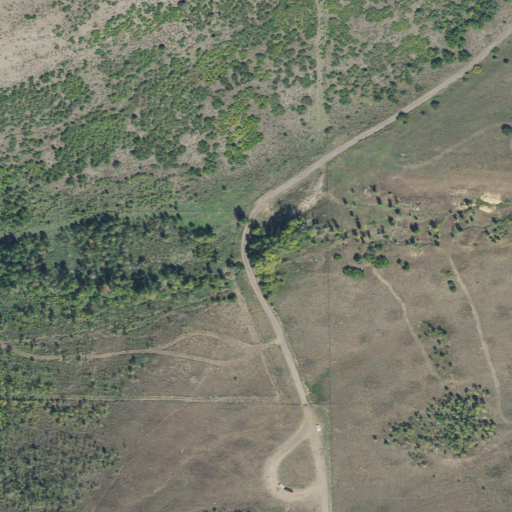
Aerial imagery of valley in Utah named Herd Hollow containing deciduous forest, shrub, open development, and low intensity development